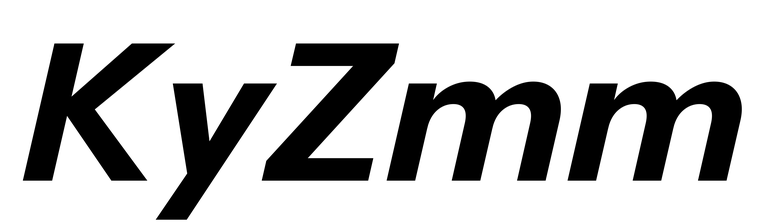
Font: InstrumentSans-Italic_Bold_Italic